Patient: sex M, age 64
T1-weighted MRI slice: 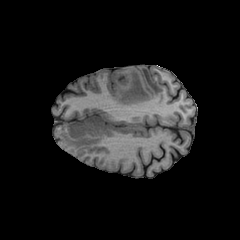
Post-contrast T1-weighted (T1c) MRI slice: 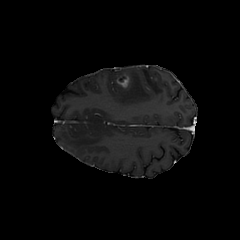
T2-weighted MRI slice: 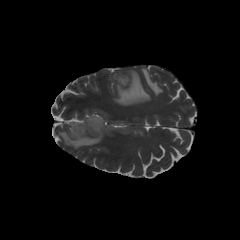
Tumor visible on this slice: yes
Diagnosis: Glioblastoma, IDH-wildtype
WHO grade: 4